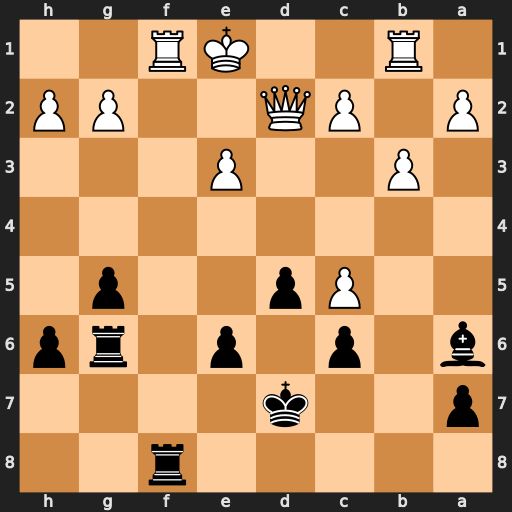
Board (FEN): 5r2/p2k4/b1p1p1rp/2Pp2p1/8/1P2P3/P1PQ2PP/1R2KR2
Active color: b
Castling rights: -
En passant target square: -
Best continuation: Rxf1#